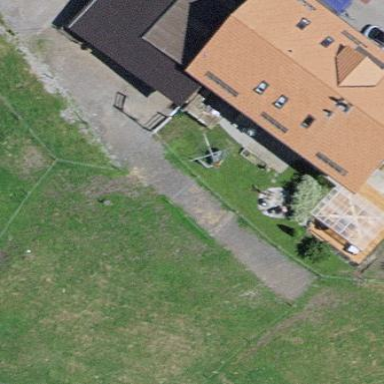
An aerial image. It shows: Farm building.